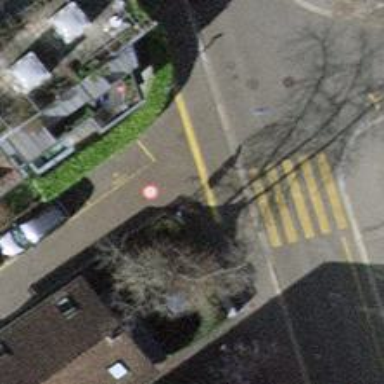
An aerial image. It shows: Traffic calming table.